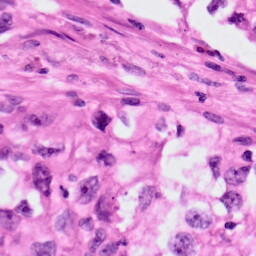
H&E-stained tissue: Lung